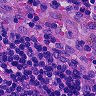
Metastatic tissue present: no